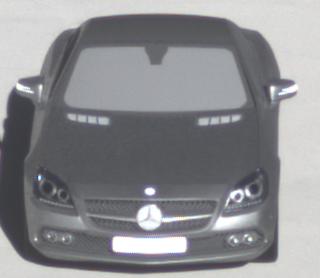
Make: Mercedes-Benz
Model: SLK 200
Detailed model: SLK-Class (172)
Model produced from: 2011/03
Model produced until: 2015/04
Doors: 2
Color: gray
Road condition: dry road
Daytime: morning or afternoon
Contrast: high contrast